【题型】选择题　【知识点】平面几何　【难度】medium
如图，在矩形$ABCD$中，点$H$为边$BC$的中点，点$G$为线段$DH$上一点，且$\angle BGC=90^\circ$，延长$BG$交$CD$于点$E$，延长$CG$交$AD$于点$F$，当$CD=4$，$DE=1$时，则$DF$的长为（ ）

A．$2$ \qquad B．$\dfrac{3}{2}$ \qquad C．$\sqrt{5}$ \qquad D．$\dfrac{9}{5}$

\vspace{0.2cm}
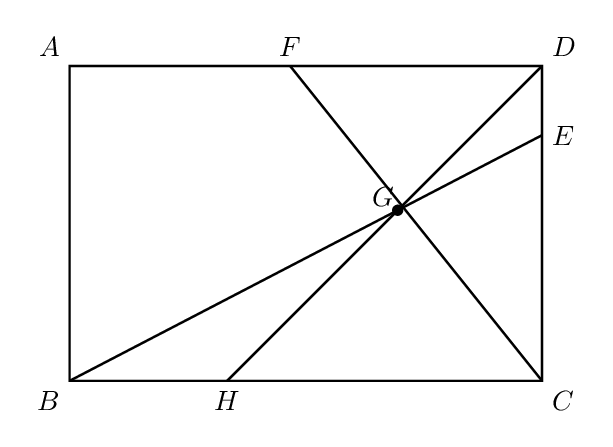
【解答】

\noindent \textbf{【答案】} $\boldsymbol{A}$

\vspace{0.2cm}
\noindent \textbf{【分析】} 延长$AD$，$BE$相交于点$M$，可得$\triangle DFG \sim \triangle HCG$，$\triangle DMG \sim \triangle HBG$，根据相似三角形的性质可得$DF=DM$，由$\triangle MDE \sim \triangle CDF$可得$\dfrac{DE}{DF}=\dfrac{DM}{CD}$，进而得出$\dfrac{DE}{DF}=\dfrac{DF}{CD}$，再根据比例的性质解答即可．

\vspace{0.2cm}
\noindent \textbf{【详解】} 解：如图，延长$AD$，$BE$相交于点$M$，
$\because DF \parallel CH$，
$\therefore \triangle DFG \sim \triangle HCG$，
$\therefore \dfrac{DF}{CH}=\dfrac{DG}{GH}$，
$\because DM \parallel BH$，
$\therefore \triangle DMG \sim \triangle HBG$，
$\therefore \dfrac{DM}{BH}=\dfrac{DG}{GH}$，
$\because CH=BH$， $\therefore DF=DM$，

又$\because$矩形$ABCD$，
$\therefore \angle CDF = \angle EDM = 90^\circ$，
$\because \angle BGC = 90^\circ$，
$\therefore \angle CGE = 90^\circ$，
$\because \angle CEG = \angle MED$，
$\therefore \angle FCD = \angle M$，
$\therefore \triangle MDE \sim \triangle CDF$，
$\therefore \dfrac{DE}{DF}=\dfrac{DM}{CD}$，
$\therefore \dfrac{DE}{DF}=\dfrac{DF}{CD}$，
$\therefore DF^2 = DE \cdot CD = 1 \times 4 = 4$，
$\therefore DF = \sqrt{4} = 2$．
故选：$\boldsymbol{A}$．

\vspace{0.2cm}
\noindent \textbf{【点睛】} 本题主要考查矩形的性质，相似三角形的判定与性质，正确作出辅助线并熟练掌握矩形的性质、相似三角形的判定与性质是解题的关键．
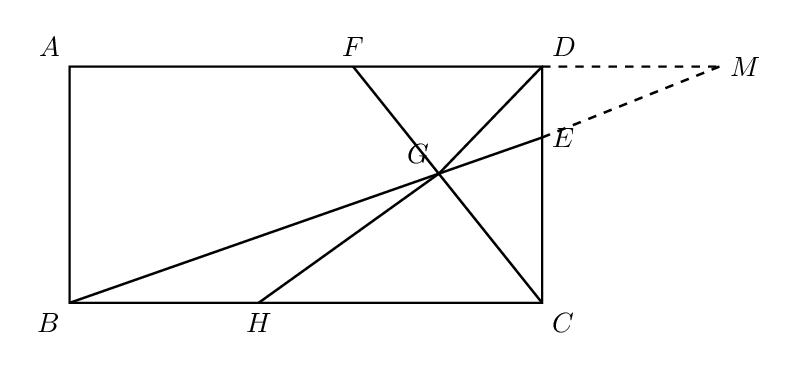